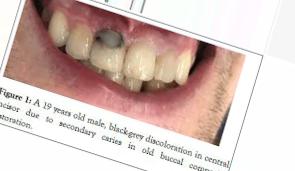
Condition: Tooth Discoloration